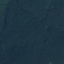
Land use / land cover class: Forest